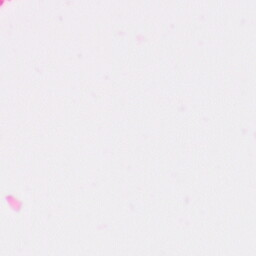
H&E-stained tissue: Colon